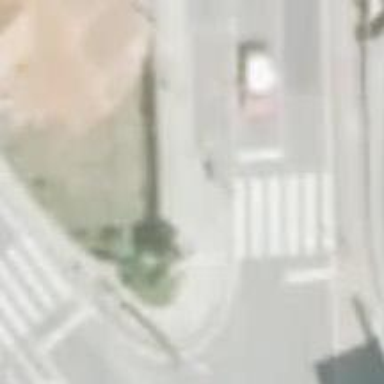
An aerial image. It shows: Crossing with zebra traffic signals.